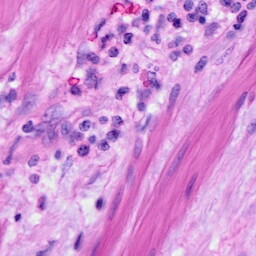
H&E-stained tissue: Ovarian